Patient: sex F, age 54
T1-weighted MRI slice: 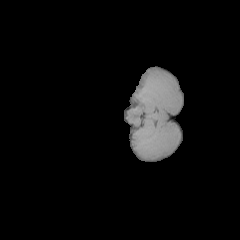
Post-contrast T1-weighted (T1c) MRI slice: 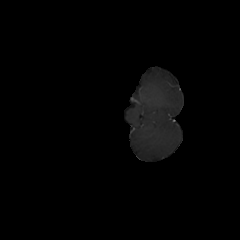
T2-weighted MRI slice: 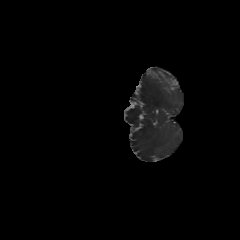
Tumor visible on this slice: no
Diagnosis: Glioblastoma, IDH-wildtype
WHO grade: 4